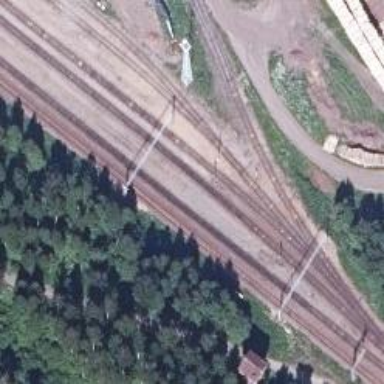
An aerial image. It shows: Wedge is used for the railway derail.